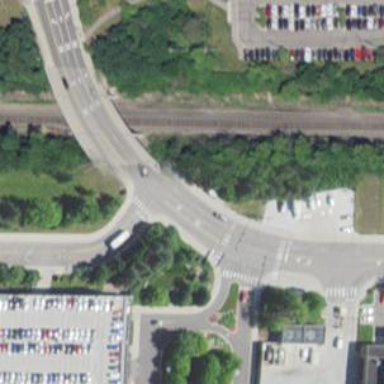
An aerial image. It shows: Zebra crossing on footway.